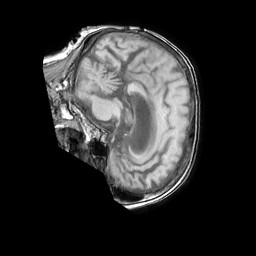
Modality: T1w
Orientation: sagittal
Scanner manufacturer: philips
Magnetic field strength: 1.5 T
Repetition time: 0.1886 s
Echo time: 0.001885 s